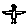
Label: bird